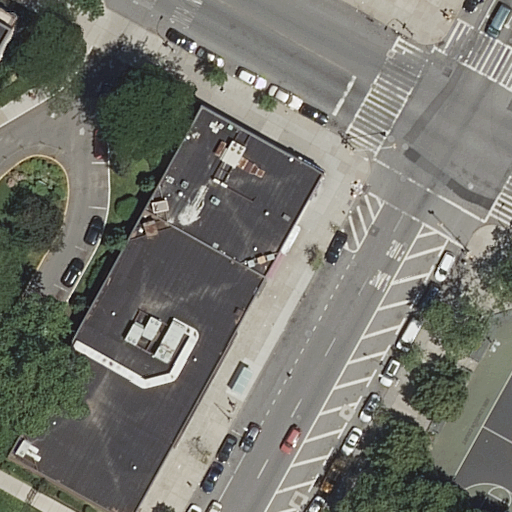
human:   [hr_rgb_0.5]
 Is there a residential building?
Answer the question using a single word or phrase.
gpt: yes

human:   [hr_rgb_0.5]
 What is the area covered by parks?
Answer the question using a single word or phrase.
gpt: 2590m2

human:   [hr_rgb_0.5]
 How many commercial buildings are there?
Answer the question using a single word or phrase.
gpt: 0

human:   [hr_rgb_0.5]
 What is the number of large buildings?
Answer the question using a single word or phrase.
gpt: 1

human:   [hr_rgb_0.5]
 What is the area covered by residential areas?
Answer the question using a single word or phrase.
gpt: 347m2

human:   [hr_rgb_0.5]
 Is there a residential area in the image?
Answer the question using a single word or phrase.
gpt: yes

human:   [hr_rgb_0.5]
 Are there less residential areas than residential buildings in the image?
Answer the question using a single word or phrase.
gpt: no

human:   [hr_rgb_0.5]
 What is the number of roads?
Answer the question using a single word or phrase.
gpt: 5

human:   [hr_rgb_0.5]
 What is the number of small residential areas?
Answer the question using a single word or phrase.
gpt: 2

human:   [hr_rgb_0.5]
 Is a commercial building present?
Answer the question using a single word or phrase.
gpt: no

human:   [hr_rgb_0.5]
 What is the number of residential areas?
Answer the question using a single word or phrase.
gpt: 3

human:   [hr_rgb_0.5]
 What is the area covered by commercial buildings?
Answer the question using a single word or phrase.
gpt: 0m2

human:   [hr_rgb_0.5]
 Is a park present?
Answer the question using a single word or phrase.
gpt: yes

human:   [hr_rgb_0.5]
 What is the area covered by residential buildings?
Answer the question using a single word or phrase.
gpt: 2239m2

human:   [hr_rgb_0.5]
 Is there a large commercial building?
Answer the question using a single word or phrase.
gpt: no

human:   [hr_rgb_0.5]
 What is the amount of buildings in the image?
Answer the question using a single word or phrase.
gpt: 2

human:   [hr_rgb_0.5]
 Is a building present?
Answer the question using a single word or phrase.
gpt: yes

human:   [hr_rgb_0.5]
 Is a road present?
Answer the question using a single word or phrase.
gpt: yes

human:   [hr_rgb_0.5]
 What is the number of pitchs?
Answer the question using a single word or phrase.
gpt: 1

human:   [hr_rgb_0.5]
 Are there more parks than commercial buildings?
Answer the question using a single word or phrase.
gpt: yes

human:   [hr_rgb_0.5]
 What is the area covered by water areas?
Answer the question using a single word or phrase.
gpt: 0m2

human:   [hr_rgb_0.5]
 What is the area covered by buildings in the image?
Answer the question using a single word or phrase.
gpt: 2239m2

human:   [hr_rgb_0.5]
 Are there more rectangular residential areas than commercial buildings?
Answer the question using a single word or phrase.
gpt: yes

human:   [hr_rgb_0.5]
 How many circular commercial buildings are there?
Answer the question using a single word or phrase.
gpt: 0

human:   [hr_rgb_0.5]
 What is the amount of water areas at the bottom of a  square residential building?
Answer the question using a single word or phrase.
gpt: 0

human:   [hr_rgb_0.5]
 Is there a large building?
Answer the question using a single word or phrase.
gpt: yes

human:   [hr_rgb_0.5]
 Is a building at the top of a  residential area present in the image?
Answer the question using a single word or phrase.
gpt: yes

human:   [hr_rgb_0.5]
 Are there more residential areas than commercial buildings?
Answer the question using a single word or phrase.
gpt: yes

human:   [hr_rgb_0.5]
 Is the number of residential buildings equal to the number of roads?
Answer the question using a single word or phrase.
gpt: no

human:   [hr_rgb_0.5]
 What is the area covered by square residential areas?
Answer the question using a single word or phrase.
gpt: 0m2

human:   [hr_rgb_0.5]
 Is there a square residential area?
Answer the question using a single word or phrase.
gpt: no

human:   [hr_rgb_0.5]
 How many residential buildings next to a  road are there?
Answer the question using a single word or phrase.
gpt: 2

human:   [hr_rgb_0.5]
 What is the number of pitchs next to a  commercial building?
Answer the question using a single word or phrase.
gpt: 0

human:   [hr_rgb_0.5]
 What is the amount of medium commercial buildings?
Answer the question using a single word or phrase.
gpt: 0

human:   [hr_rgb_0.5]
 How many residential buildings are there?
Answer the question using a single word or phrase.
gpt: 2

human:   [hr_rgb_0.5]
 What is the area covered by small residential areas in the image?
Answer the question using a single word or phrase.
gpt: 153m2

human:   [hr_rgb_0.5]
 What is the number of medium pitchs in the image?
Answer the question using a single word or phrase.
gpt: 1

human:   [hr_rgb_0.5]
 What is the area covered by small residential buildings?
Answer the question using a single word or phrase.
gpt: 5m2

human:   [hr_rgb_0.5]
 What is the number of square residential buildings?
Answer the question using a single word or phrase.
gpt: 0

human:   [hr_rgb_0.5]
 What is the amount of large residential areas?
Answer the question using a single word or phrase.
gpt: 0

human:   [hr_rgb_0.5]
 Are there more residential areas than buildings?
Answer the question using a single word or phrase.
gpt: yes

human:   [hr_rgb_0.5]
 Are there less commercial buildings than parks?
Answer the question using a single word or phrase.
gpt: yes

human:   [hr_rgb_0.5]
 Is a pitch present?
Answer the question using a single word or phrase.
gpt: yes

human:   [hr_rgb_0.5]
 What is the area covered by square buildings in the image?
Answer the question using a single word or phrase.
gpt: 0m2

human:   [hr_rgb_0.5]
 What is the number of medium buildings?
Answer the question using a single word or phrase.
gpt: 0

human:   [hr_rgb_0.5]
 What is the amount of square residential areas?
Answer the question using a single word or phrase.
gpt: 0

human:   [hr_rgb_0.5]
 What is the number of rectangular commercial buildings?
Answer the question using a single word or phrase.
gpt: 0

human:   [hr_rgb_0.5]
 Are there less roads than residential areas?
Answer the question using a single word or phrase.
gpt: no

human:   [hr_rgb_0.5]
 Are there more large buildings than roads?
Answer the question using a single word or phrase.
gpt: no

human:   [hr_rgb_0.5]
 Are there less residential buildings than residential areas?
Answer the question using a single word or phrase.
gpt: yes

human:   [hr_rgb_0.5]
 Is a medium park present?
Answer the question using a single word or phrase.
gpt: no

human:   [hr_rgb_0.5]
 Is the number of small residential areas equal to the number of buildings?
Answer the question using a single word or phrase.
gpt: yes

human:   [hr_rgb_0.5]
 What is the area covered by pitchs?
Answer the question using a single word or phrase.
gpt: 430m2

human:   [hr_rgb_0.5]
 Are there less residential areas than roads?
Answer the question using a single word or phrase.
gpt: yes

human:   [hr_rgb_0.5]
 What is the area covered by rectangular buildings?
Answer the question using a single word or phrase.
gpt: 2239m2

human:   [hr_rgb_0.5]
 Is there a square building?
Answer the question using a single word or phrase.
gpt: no

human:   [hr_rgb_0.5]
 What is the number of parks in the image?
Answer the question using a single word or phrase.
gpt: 1

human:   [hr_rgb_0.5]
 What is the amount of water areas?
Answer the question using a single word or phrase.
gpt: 0

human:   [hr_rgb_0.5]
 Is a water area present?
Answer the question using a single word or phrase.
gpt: no

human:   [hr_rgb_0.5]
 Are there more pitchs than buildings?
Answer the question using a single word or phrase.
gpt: no

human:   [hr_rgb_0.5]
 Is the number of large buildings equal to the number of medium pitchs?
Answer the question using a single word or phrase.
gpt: yes

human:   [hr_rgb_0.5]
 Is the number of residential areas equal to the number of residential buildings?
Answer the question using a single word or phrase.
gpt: no

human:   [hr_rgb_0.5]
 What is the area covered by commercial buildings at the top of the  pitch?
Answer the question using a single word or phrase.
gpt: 0m2

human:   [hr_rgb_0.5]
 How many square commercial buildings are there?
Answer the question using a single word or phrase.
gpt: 0